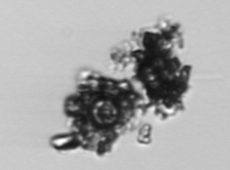
Label: Thalassiosira_TAG_external_detritus